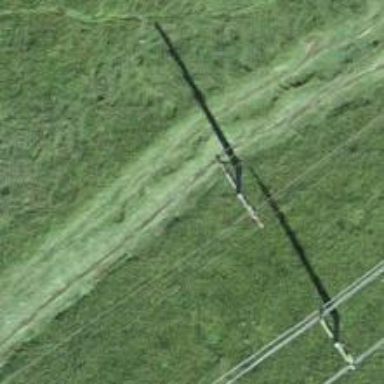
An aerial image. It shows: Power pole.